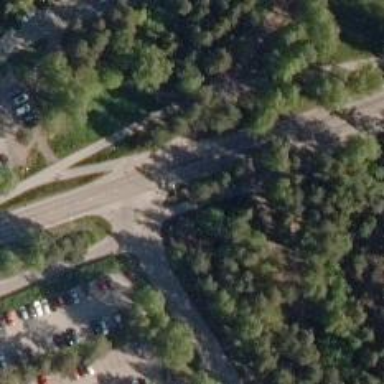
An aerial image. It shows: Cycleway.